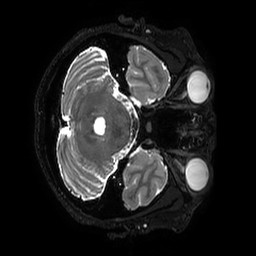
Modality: T2w
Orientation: axial
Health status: ill
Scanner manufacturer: philips
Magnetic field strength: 3 T
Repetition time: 2.5 s
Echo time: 0.331 s